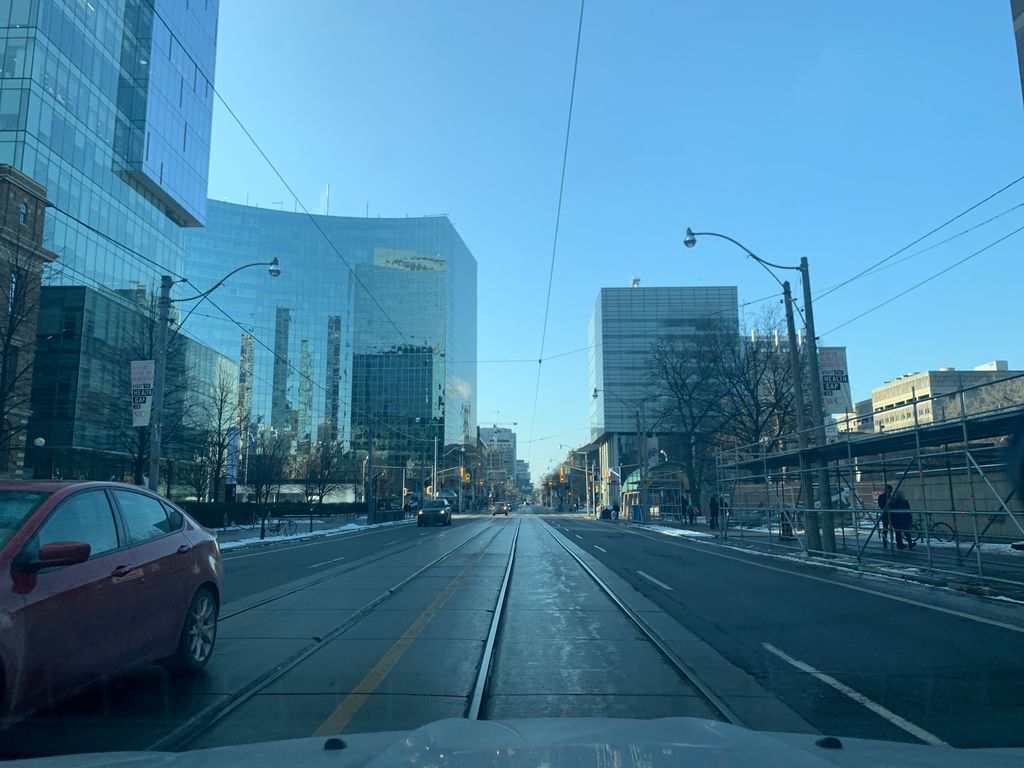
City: toronto